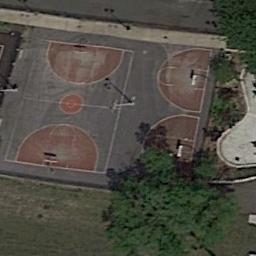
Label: basketball_court